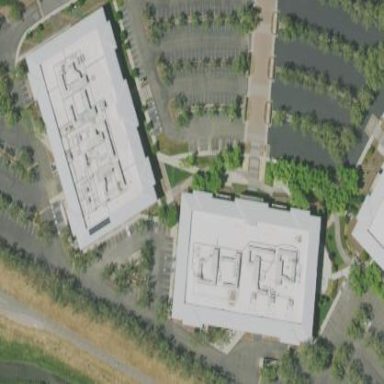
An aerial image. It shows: Office building.